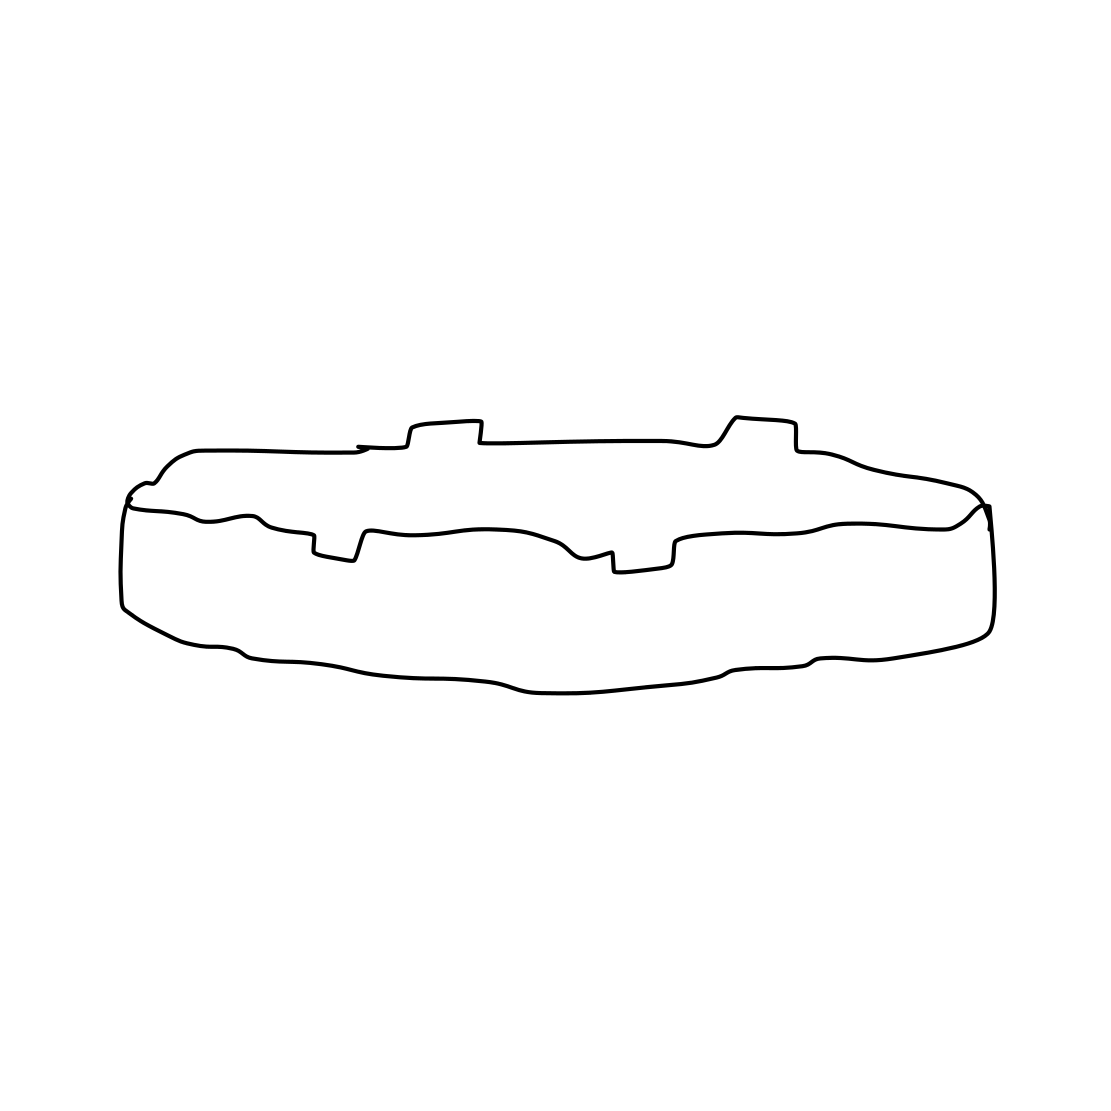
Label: ashtray